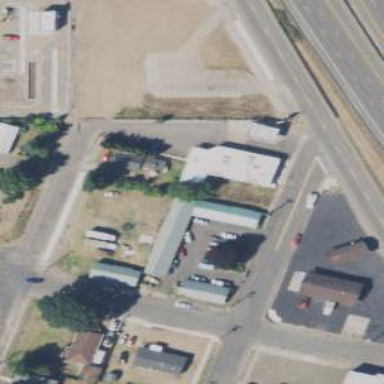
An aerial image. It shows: Motel.